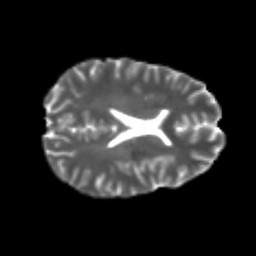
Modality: T2w
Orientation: axial
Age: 24
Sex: male
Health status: healthy
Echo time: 0.074 s